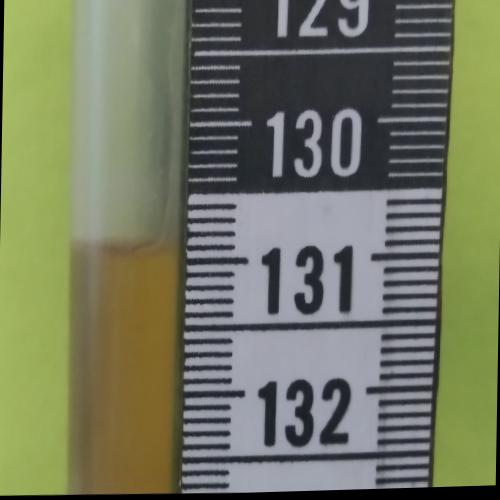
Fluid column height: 130.9 cm